Interaction volume radius: 5 \u00c5
Interaction volume height: 15 \u00c5
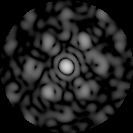
Disorder parameter: 0.5523